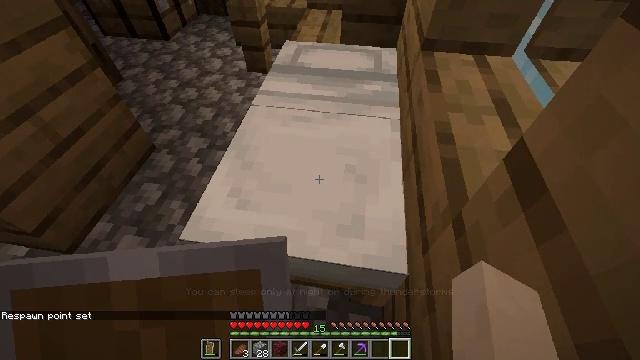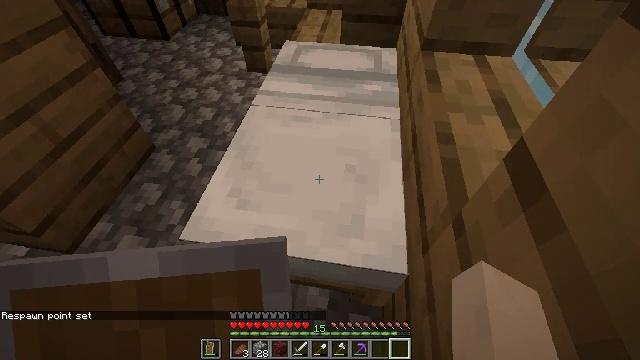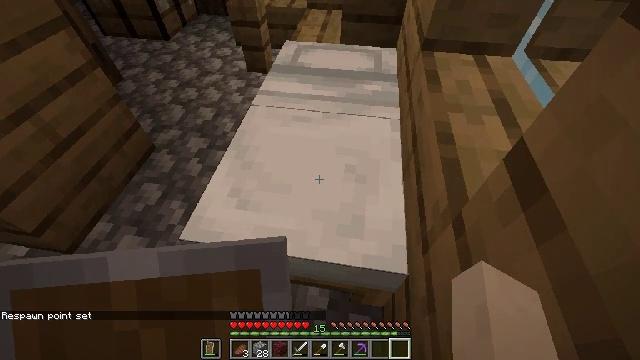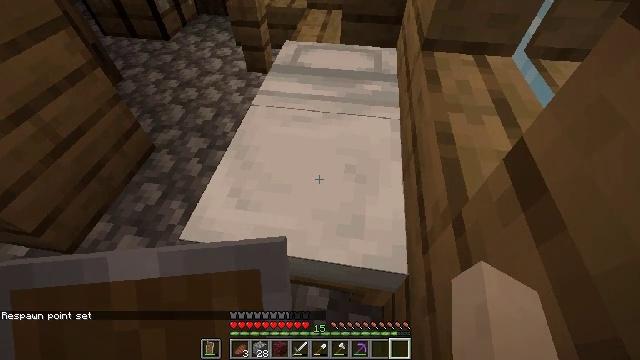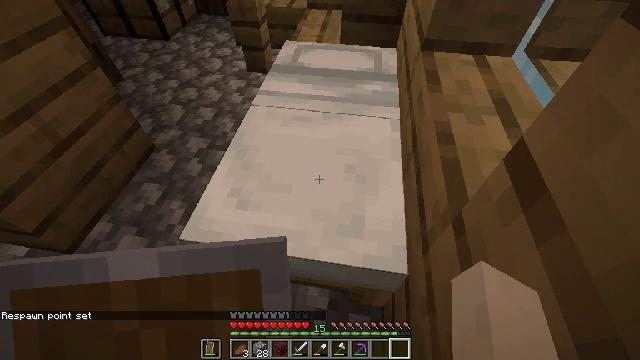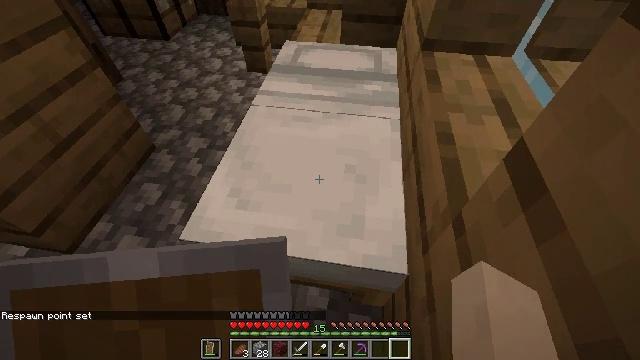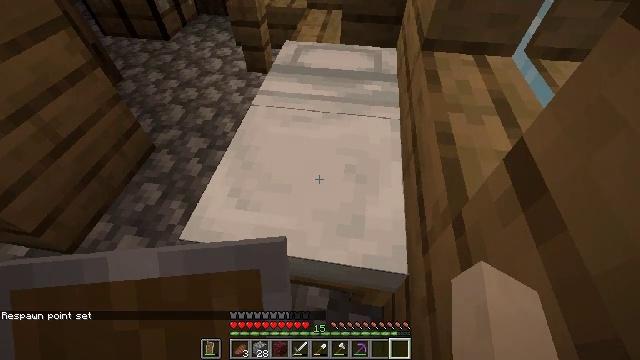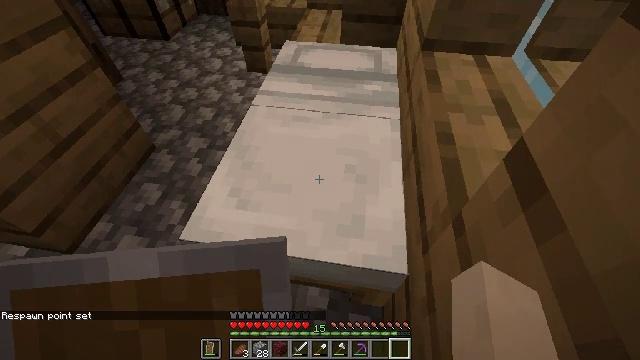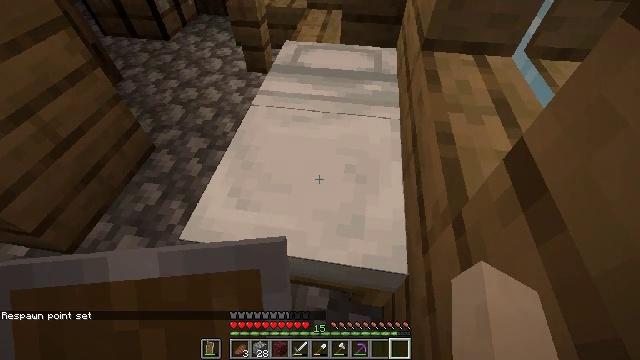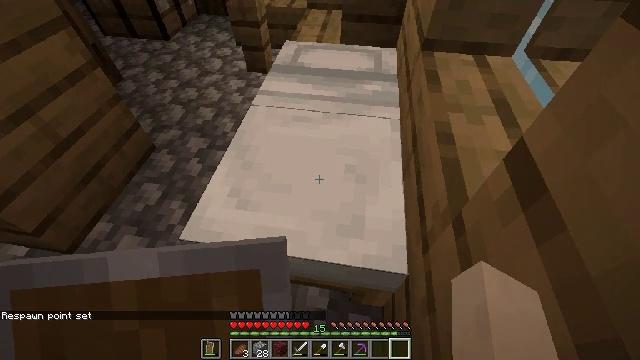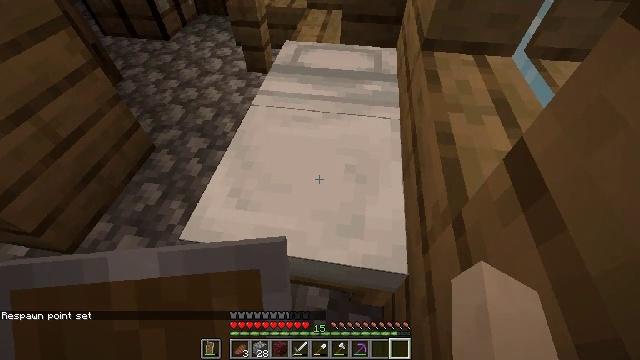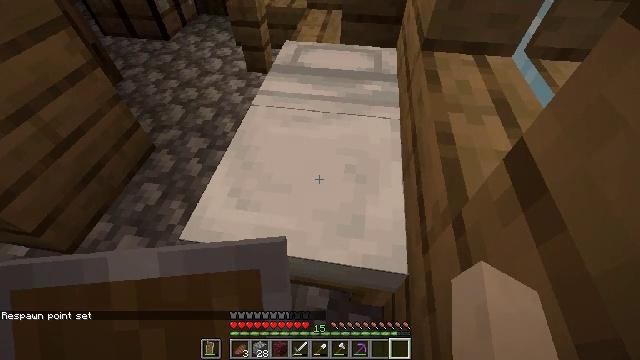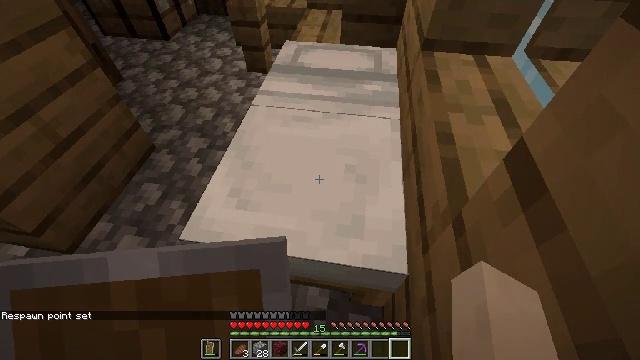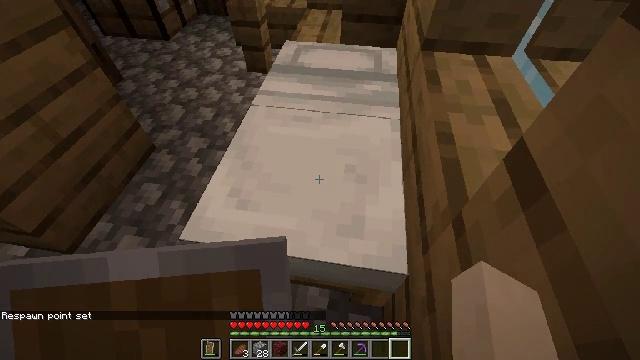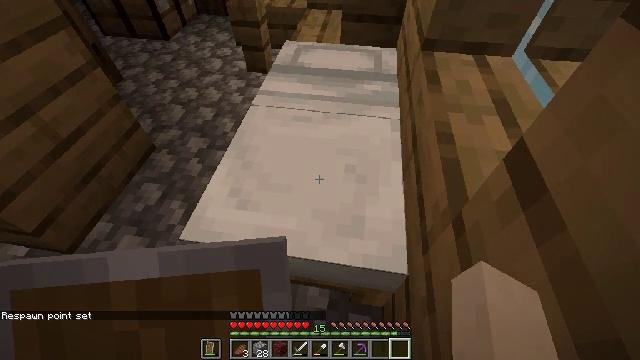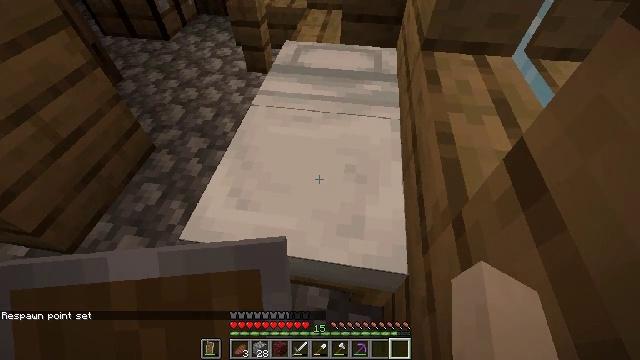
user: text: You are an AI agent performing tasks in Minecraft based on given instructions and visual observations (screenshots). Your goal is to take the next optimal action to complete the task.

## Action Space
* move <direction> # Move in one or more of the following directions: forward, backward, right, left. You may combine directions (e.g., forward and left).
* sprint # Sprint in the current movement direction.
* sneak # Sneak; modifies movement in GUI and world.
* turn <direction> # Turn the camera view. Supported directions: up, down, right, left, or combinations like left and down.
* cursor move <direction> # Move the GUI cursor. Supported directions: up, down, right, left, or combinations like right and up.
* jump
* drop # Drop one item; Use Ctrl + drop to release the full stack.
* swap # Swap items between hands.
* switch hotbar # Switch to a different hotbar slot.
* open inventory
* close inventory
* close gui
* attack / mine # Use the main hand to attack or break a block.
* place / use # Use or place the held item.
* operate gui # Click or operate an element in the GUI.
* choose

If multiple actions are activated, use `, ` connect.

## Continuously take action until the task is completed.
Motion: motion action
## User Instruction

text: Gather wheat by left-clicking on it.
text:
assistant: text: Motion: no_op
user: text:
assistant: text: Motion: no_op
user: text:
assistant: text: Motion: no_op
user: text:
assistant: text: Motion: no_op
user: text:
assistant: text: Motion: no_op
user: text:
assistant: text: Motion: no_op
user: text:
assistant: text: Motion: no_op
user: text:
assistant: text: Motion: no_op
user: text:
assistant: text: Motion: no_op
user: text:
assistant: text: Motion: no_op
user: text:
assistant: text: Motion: no_op
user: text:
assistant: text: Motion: no_op
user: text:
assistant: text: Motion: no_op
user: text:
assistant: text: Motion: no_op
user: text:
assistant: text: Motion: no_op
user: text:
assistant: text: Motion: no_op
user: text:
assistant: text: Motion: no_op
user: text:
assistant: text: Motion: no_op
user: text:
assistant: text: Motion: no_op
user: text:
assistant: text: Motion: no_op
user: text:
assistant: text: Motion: no_op
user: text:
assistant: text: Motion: no_op
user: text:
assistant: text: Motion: no_op
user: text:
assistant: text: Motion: no_op
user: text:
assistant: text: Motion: no_op
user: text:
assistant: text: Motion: use / place
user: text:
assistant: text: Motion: use / place
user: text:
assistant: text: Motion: use / place
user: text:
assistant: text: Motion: no_op
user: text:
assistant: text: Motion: no_op